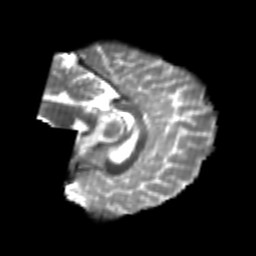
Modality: T2w
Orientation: sagittal
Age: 22
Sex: female
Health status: healthy
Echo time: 0.074 s